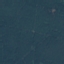
Land use / land cover: Forest